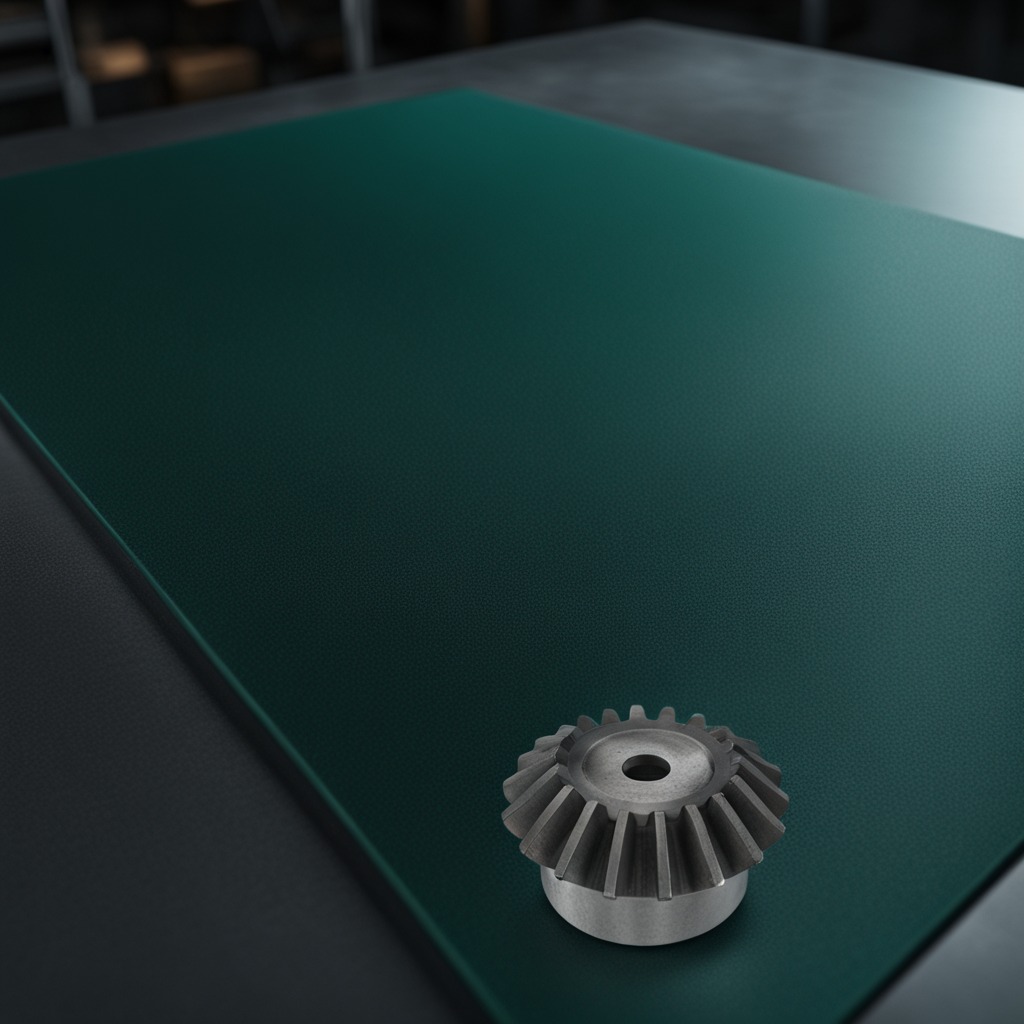
A steel gear with teeth is lying on the clean granite tabletop inside a workshop at night.